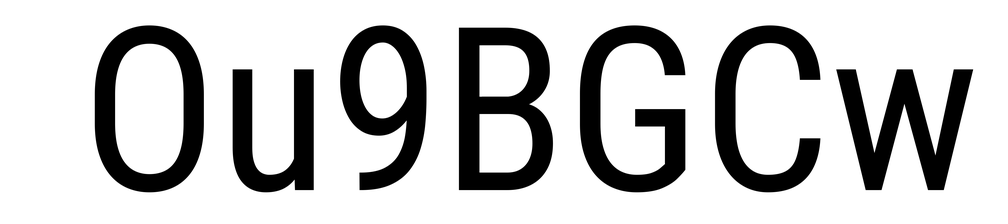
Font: Roboto_Condensed_Regular